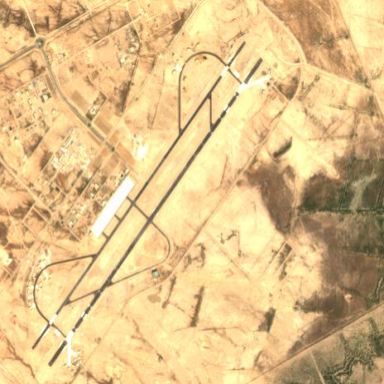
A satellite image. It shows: Military airfield with surrounding wall. It is located within aerodrome.